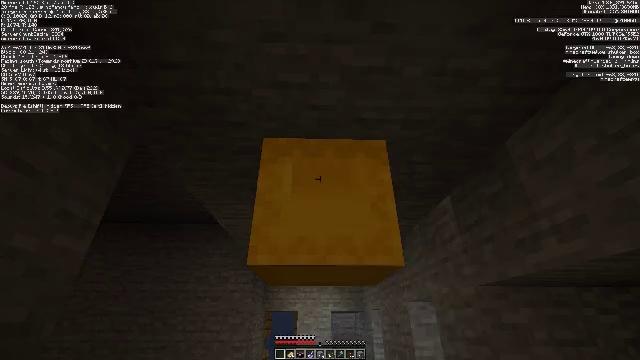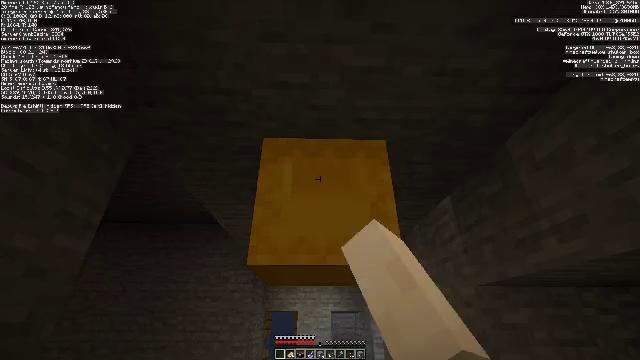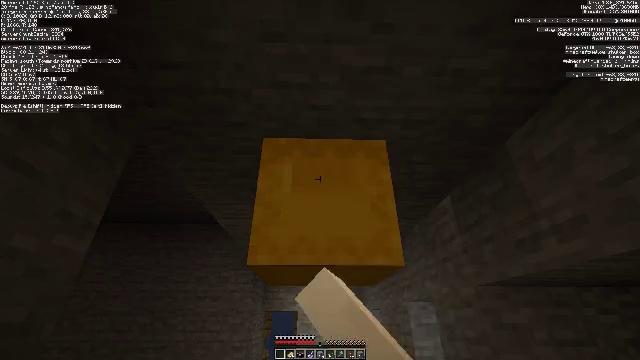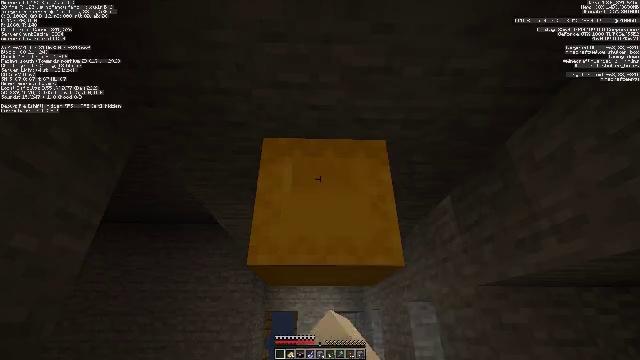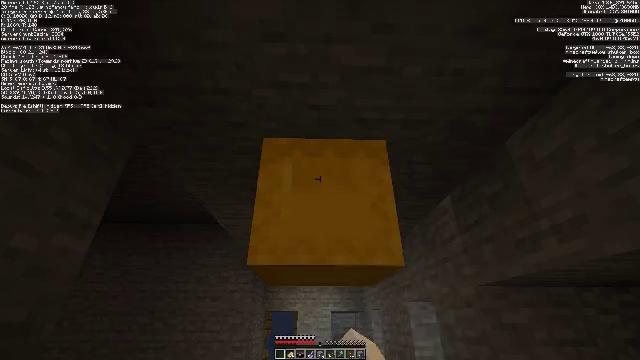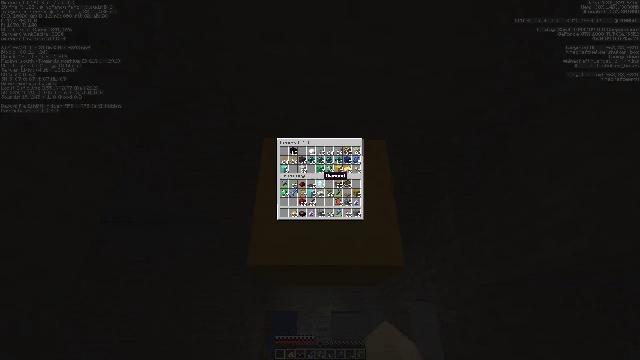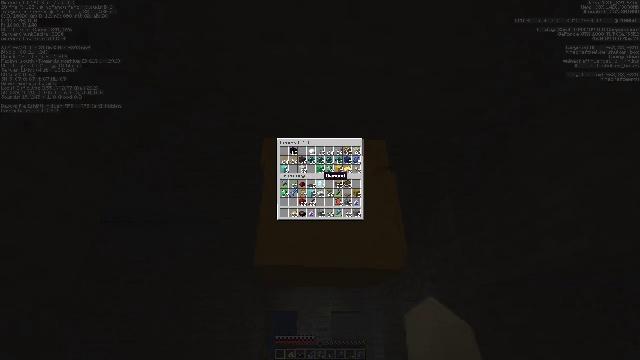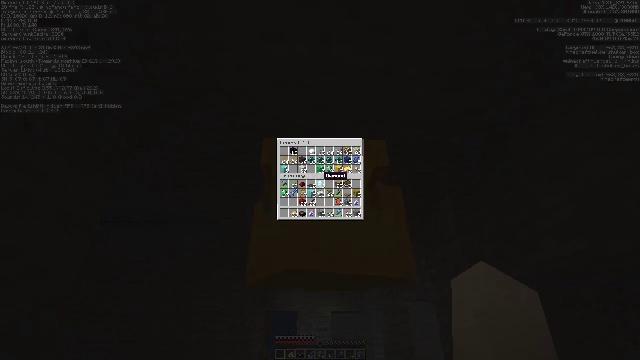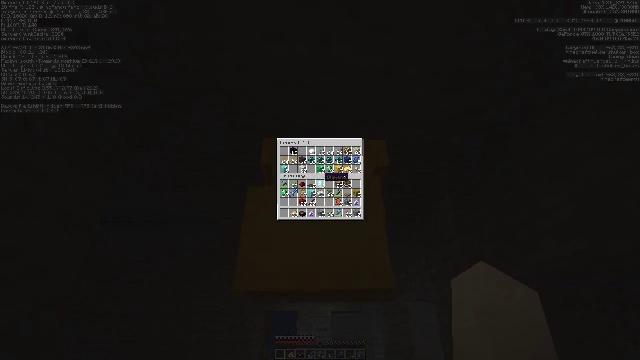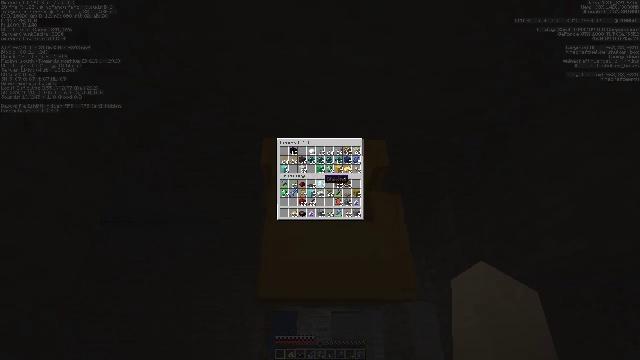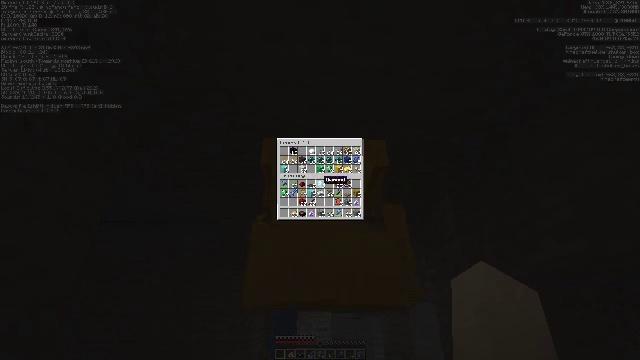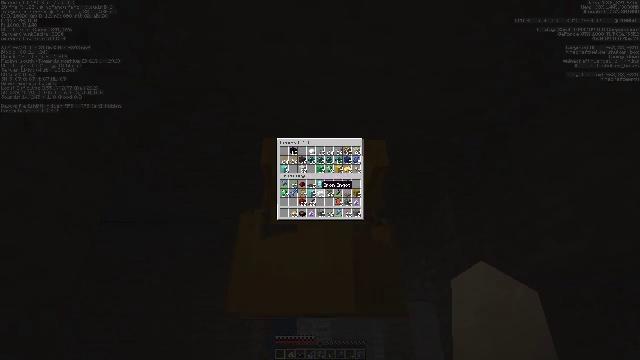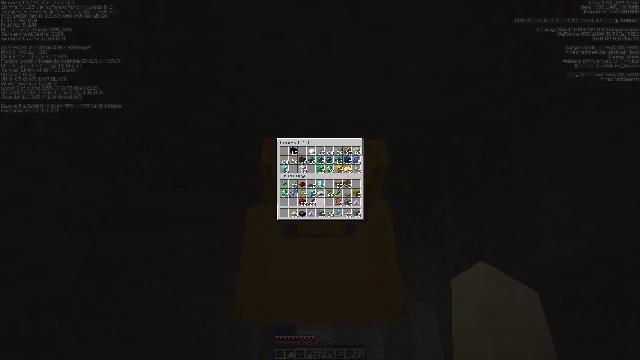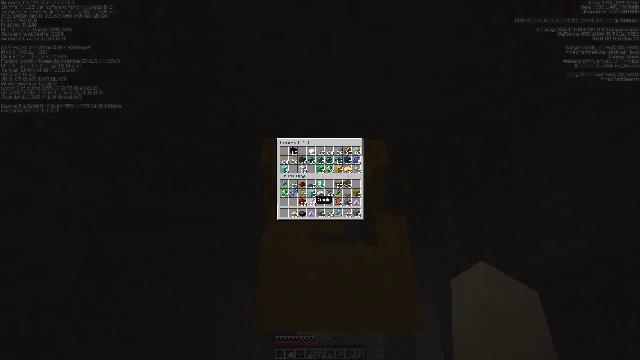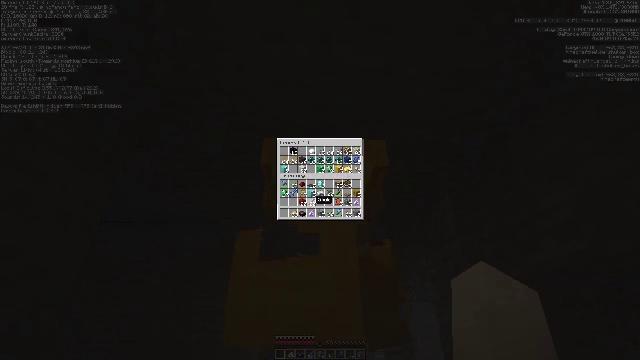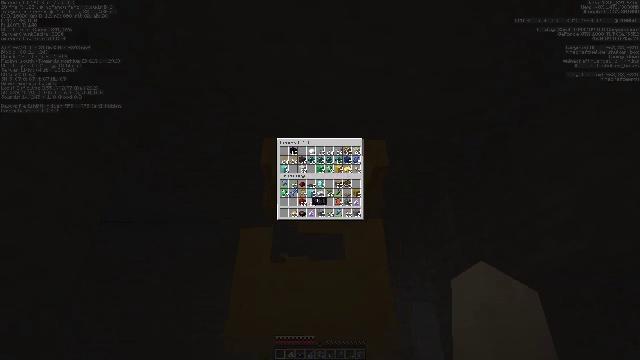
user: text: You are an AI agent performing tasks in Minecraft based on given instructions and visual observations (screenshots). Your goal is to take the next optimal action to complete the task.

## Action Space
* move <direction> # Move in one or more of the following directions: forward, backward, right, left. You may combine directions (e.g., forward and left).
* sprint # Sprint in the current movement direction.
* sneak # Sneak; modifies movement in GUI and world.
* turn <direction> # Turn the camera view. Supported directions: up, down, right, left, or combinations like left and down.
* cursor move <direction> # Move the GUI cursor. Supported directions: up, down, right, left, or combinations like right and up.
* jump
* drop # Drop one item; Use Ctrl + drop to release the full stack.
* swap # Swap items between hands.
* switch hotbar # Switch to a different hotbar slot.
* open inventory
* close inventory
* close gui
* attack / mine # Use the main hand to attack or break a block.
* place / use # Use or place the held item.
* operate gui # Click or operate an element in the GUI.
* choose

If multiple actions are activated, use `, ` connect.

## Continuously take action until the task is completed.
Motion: motion action
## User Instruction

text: Gather items from the yellow shulker box.
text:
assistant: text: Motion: use / place
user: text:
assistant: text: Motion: use / place
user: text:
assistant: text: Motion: no_op
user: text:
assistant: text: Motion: no_op
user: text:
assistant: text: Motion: no_op
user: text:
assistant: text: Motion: no_op
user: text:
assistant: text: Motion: no_op
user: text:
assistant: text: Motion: no_op
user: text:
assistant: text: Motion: no_op
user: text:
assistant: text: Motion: no_op
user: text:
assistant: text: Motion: turn down
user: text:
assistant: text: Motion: turn down
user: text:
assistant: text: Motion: turn left and down
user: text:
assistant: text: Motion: no_op
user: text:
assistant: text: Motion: turn left
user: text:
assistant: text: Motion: no_op
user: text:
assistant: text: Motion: sneak
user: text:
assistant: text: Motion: sneak
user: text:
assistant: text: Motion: sneak
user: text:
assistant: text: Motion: sneak, turn up
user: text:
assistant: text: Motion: sneak
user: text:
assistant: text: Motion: sneak
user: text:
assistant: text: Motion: sneak, attack / mine
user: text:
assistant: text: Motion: sneak, attack / mine
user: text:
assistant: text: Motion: sneak, attack / mine
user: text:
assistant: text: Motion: sneak, turn right and up
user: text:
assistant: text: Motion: sneak
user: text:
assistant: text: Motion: sneak
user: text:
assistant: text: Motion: sneak
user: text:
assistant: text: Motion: sneak, attack / mine